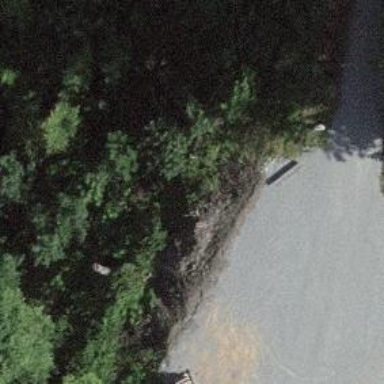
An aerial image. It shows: Brown bench.